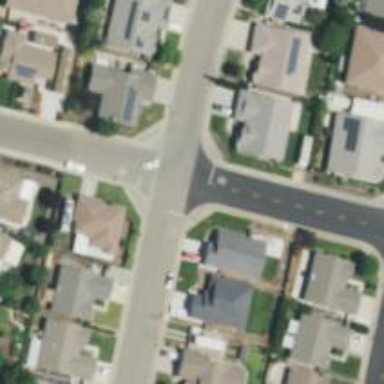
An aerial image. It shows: Residential road.